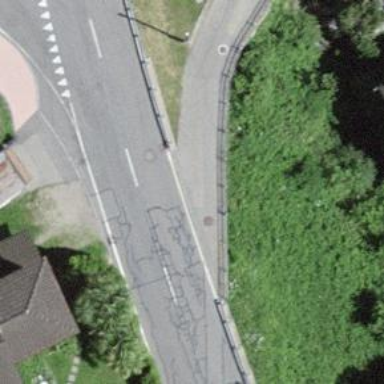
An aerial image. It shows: Guard rail for support.